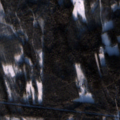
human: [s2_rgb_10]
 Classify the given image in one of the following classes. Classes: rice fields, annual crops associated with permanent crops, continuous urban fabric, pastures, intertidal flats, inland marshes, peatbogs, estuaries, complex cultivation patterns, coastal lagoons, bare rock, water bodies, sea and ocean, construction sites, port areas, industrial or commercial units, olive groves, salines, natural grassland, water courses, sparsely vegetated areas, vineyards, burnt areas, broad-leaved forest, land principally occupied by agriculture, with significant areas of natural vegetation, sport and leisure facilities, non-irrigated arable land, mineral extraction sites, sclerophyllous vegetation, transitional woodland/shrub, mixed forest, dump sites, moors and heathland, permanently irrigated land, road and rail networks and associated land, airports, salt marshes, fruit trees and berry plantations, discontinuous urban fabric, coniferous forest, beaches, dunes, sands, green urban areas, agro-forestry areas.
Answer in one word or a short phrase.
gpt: coniferous forest, mixed forest, transitional woodland/shrub